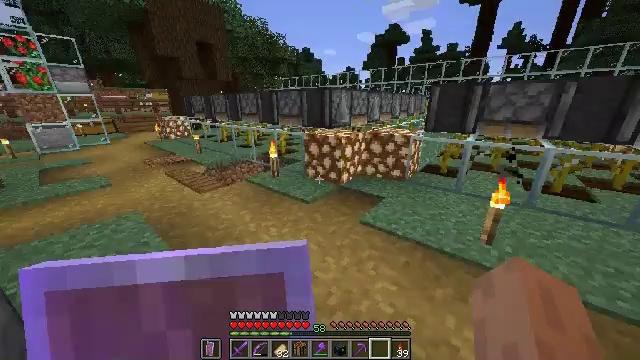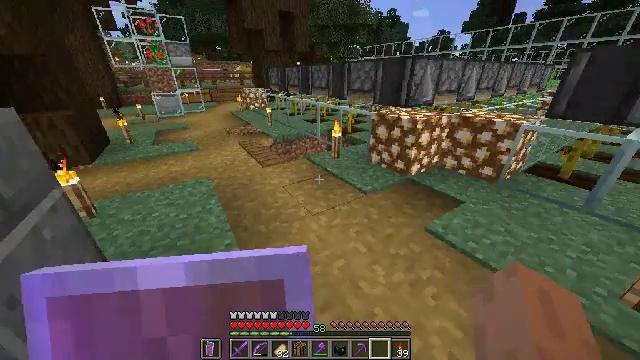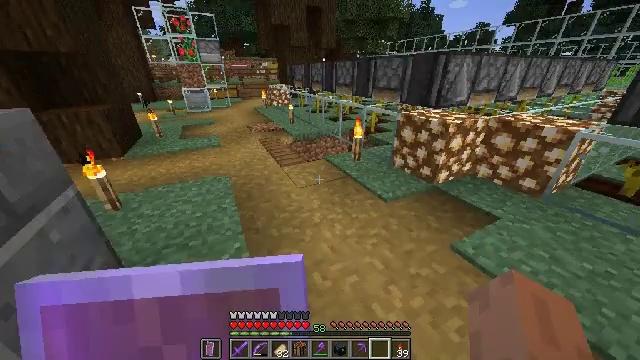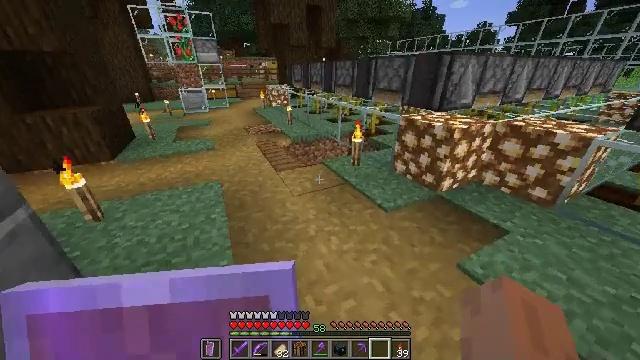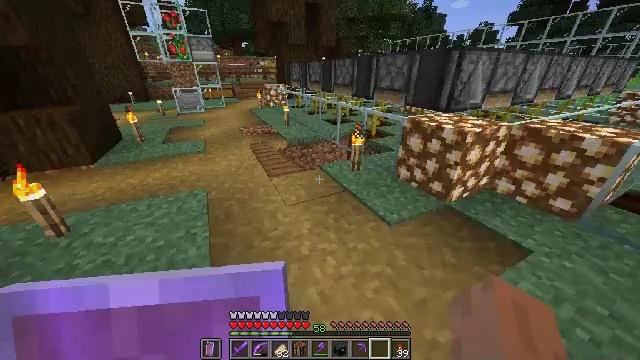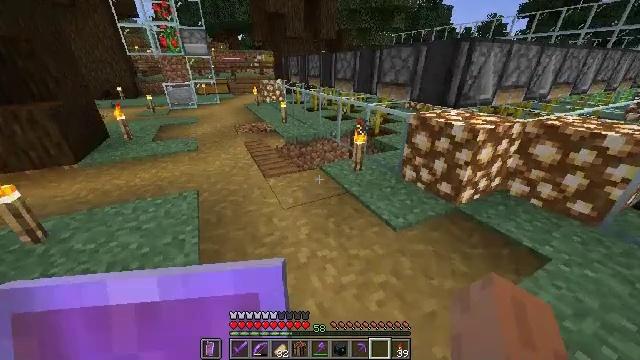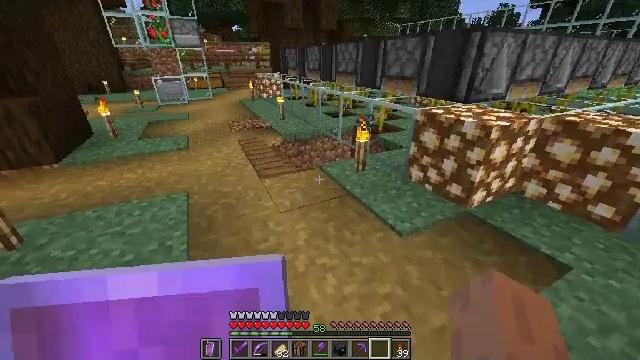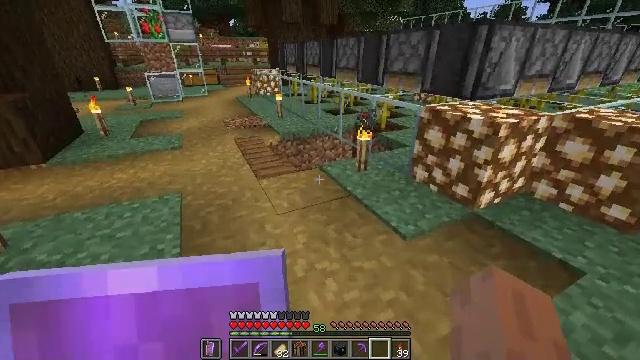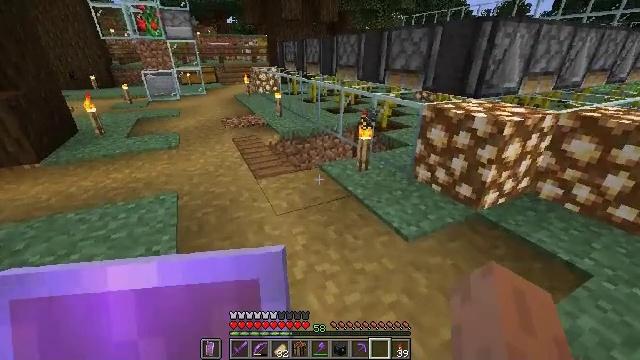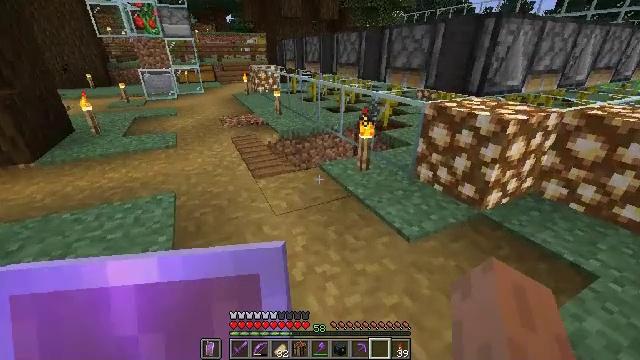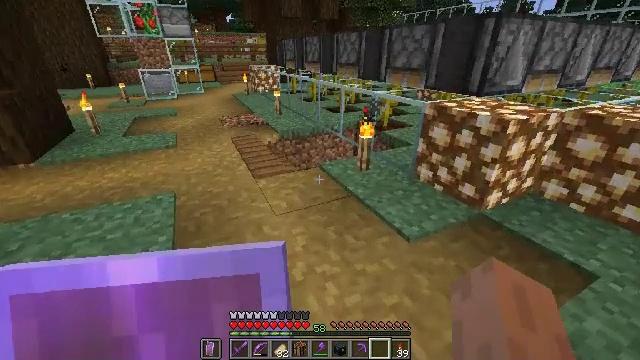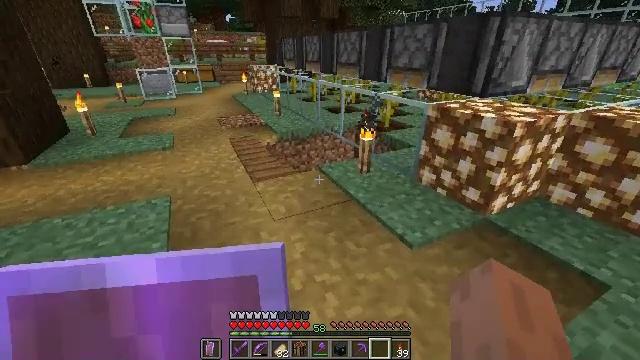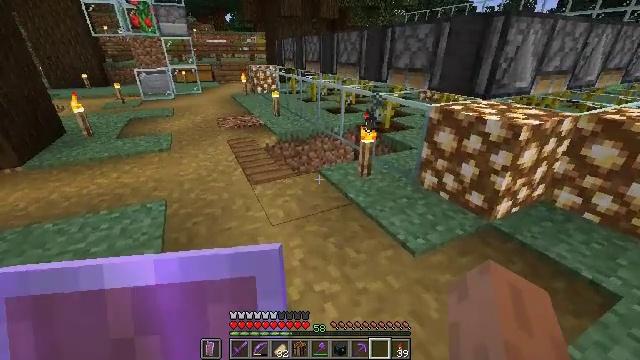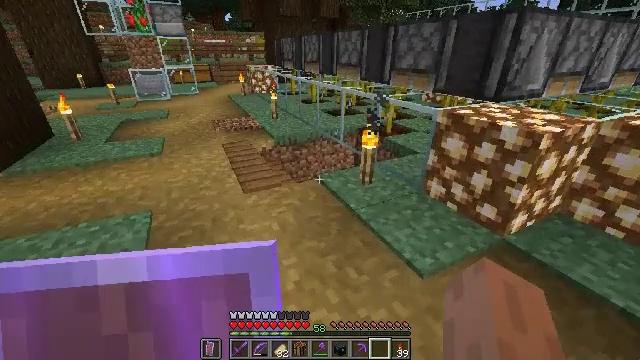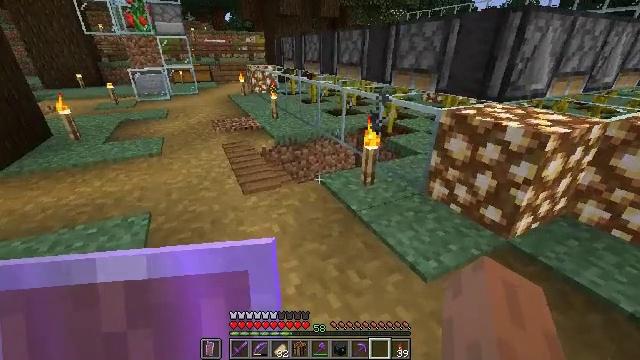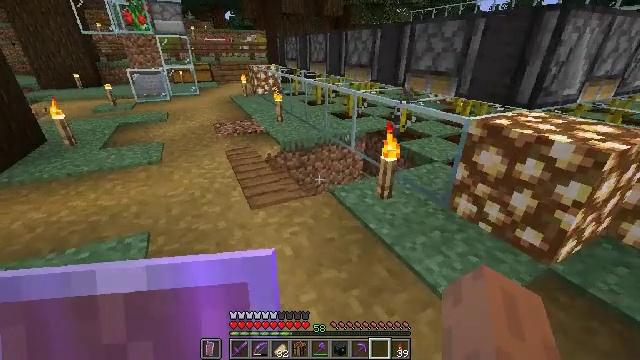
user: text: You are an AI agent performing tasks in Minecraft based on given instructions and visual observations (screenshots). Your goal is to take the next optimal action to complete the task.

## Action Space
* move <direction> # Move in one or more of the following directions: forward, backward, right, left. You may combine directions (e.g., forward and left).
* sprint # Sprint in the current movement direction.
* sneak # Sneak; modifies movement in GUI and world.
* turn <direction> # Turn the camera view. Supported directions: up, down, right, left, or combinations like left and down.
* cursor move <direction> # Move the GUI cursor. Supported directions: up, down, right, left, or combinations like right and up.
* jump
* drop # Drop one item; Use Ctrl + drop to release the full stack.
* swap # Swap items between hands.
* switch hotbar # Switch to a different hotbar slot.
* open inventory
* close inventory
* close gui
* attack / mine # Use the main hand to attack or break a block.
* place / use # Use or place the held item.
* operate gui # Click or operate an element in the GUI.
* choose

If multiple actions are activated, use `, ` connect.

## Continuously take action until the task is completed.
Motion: motion action
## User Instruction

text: Retrieve slime block by mining it.
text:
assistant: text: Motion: move forward, turn left and down
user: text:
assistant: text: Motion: move forward, turn left
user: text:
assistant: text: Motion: move forward
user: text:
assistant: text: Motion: no_op
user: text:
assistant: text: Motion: no_op
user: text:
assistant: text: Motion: no_op
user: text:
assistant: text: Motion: no_op
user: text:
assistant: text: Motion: no_op
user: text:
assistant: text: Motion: no_op
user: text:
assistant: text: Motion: no_op
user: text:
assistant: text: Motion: move forward
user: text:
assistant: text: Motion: move forward
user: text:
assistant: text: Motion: move forward
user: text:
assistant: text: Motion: move forward and move left
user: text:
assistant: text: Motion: move forward and move left
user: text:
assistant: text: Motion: move forward and move left
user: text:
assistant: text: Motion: move forward and move left
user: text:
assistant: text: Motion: move forward and move left
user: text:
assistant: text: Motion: move forward and move left, turn right and down
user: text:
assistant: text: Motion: move forward and move left, turn right and down
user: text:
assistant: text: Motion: move forward and move left, turn right and down
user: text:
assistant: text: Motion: move forward and move left, turn right
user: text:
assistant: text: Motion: move forward and move left
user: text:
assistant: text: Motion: move forward and move left, turn right and down
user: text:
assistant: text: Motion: move forward and move left, turn right and down
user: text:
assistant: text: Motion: move forward and move left
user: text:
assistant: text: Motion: move forward and move left
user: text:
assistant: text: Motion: move forward and move left
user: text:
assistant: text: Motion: move forward and move left
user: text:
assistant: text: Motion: move forward, turn right and down